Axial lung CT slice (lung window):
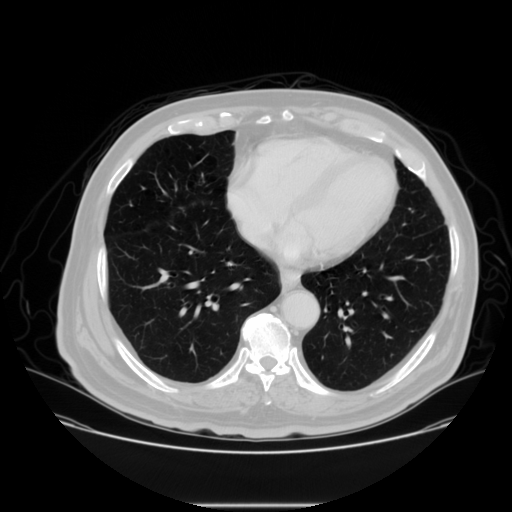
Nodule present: no